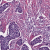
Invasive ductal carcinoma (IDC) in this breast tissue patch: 1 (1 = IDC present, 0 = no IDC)